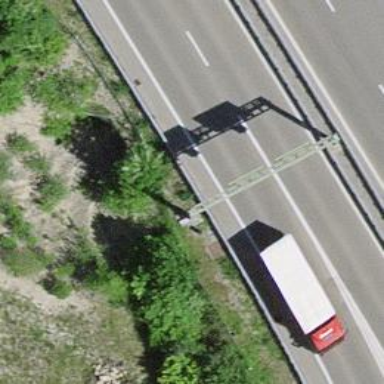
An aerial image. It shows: Gantry structure.